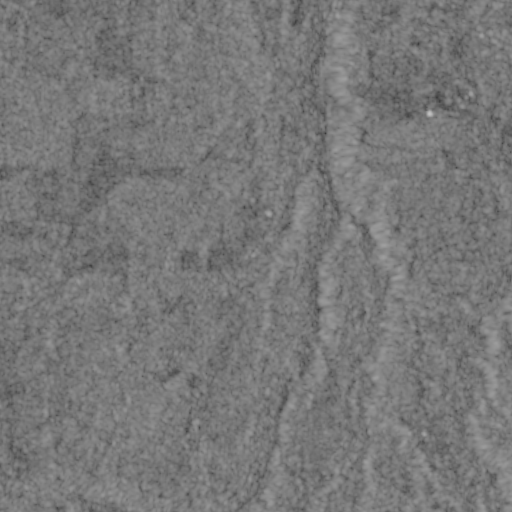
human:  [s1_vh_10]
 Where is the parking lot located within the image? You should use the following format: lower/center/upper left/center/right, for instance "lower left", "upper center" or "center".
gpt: The parking lot is located in the upper right of the image.
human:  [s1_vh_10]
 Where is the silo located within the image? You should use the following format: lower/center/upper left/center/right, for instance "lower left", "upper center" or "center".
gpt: The silo is located in the upper right of the image.
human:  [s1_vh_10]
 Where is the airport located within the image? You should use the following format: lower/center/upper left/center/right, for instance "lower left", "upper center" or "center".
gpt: There is no airport in the image.

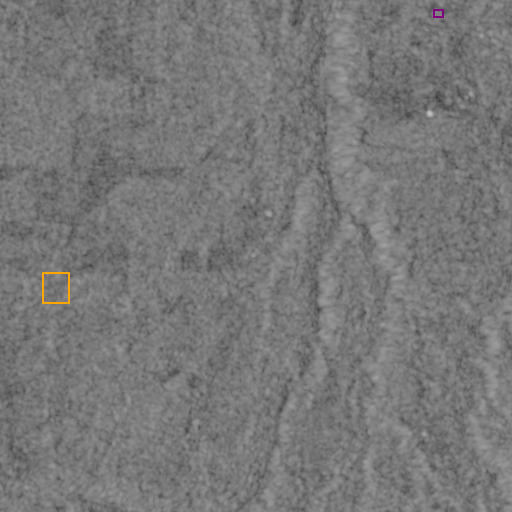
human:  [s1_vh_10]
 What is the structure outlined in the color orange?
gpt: The structure outlined in orange is a park.
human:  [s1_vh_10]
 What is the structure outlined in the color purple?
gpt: The structure outlined in purple is a building.
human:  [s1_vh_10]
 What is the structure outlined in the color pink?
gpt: There is no pink outline.